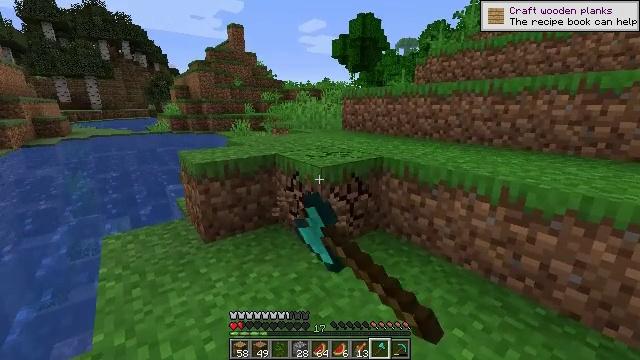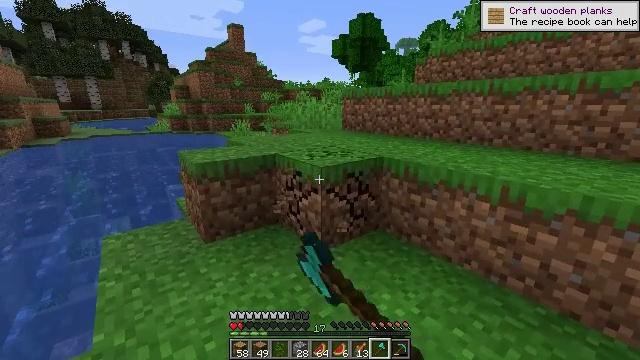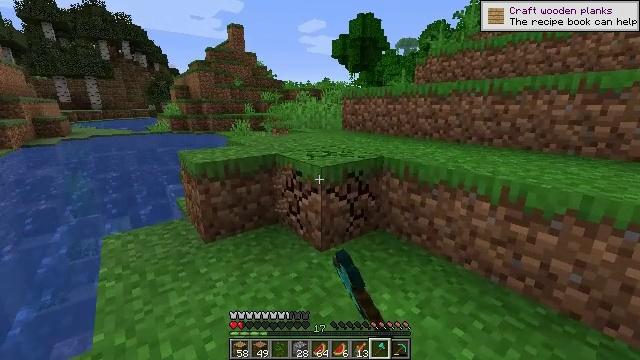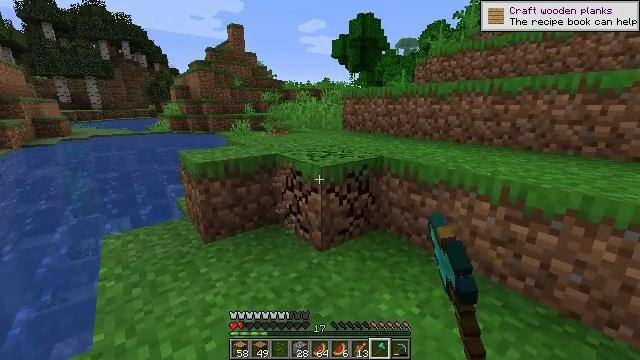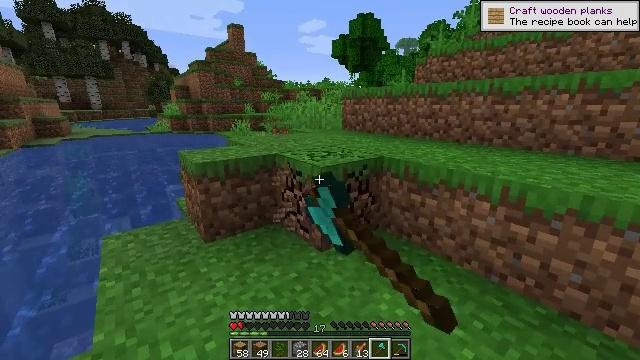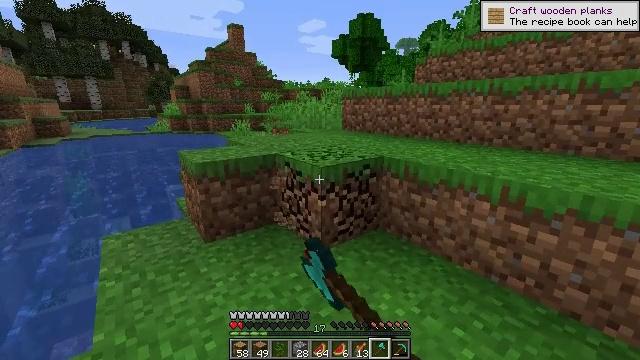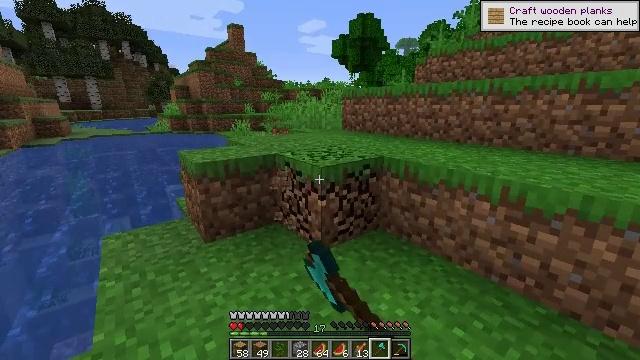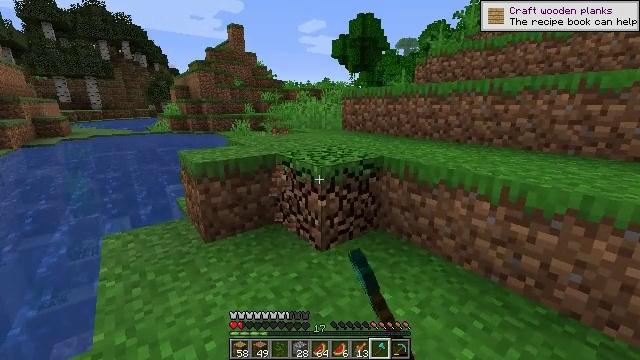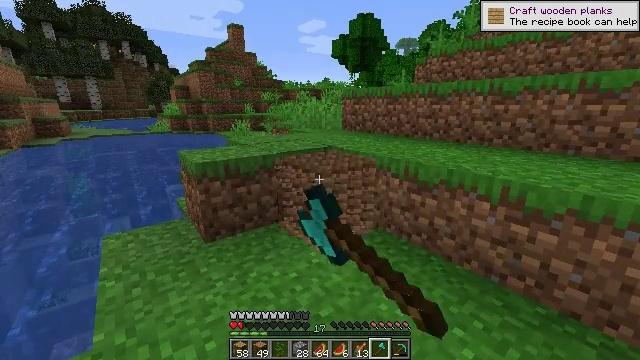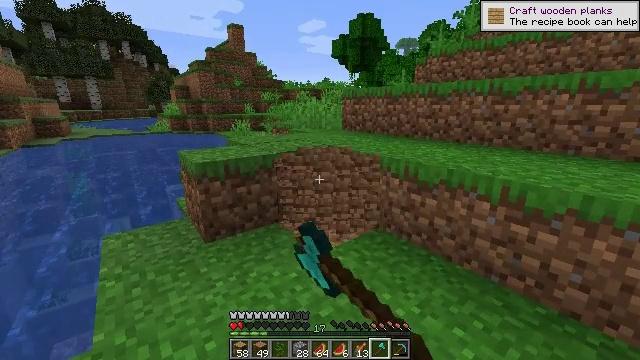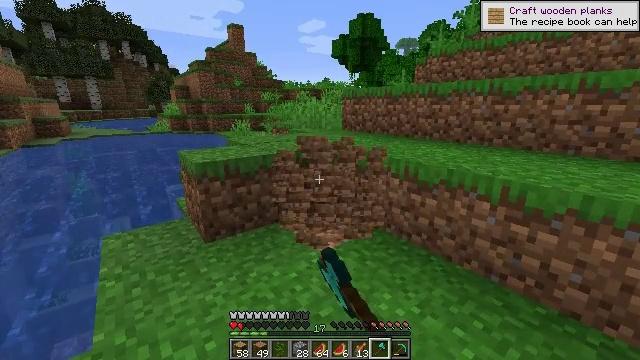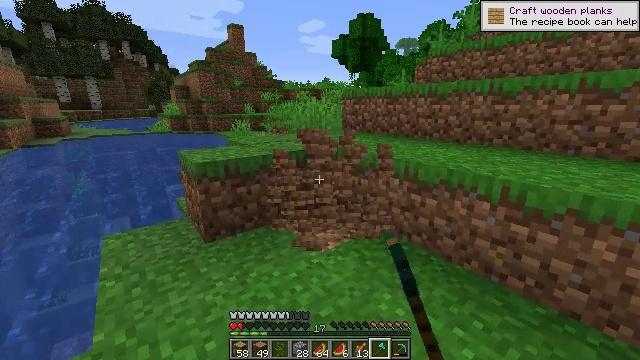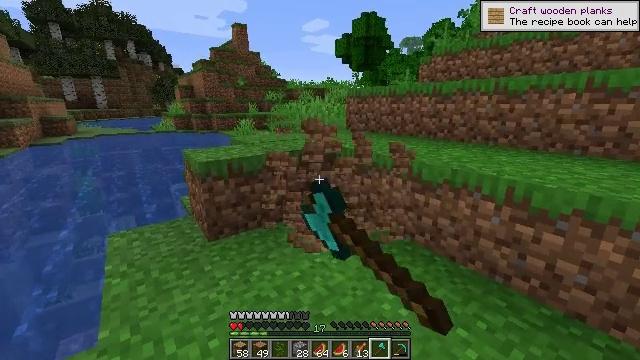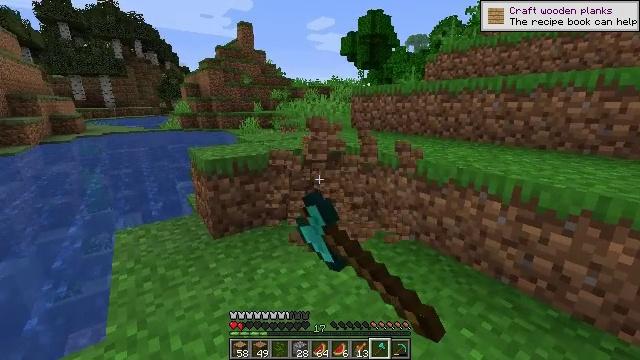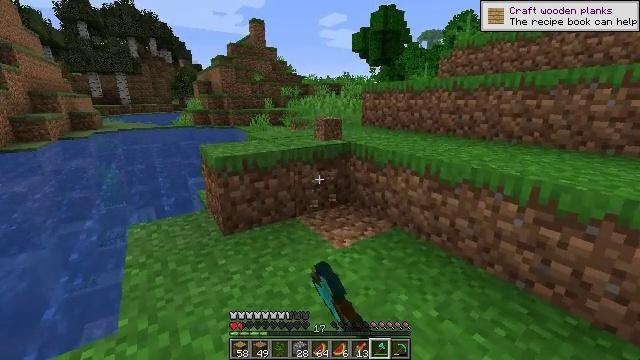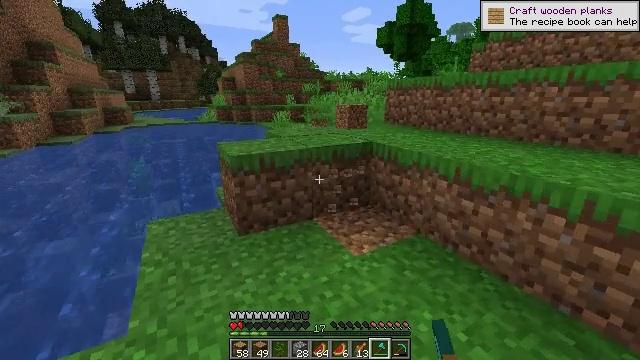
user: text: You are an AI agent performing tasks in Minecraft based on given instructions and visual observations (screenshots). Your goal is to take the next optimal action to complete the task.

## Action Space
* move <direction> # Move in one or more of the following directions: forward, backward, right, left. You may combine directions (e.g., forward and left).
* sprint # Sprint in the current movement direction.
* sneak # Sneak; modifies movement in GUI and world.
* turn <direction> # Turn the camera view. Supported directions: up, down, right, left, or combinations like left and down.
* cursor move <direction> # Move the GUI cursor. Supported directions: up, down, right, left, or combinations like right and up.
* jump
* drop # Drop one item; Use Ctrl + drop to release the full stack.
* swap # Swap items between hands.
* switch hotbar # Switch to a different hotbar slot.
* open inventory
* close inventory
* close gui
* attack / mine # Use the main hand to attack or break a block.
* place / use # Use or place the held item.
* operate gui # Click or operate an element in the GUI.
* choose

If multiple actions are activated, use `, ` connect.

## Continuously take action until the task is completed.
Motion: motion action
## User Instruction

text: Break the grass block.
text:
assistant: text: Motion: attack / mine
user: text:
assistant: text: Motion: attack / mine
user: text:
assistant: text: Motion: attack / mine
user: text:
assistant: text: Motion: attack / mine
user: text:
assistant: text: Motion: attack / mine
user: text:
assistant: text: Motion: attack / mine
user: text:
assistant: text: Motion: attack / mine
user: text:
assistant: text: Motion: attack / mine
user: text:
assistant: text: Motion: attack / mine
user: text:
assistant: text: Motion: attack / mine
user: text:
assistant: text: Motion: attack / mine
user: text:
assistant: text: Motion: attack / mine
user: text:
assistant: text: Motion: turn left, attack / mine
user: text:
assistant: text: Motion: move forward, turn left, attack / mine
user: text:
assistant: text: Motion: move forward, turn left, attack / mine
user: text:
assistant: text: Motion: move forward, turn left and down, attack / mine
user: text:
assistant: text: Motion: turn left, attack / mine
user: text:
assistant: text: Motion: attack / mine
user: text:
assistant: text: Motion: attack / mine
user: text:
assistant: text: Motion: attack / mine
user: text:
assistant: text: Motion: attack / mine
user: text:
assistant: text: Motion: attack / mine
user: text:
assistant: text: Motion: turn right, attack / mine
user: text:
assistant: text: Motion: attack / mine
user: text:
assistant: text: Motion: attack / mine
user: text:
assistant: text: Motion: attack / mine
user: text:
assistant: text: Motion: attack / mine
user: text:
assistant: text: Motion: attack / mine
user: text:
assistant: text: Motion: attack / mine
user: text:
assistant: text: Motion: attack / mine